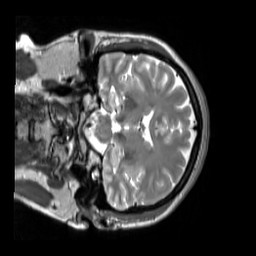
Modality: T2w
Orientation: coronal
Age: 47
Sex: female
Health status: ill
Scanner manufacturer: siemens
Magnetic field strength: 3 T
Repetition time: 2.8 s
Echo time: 0.326 s